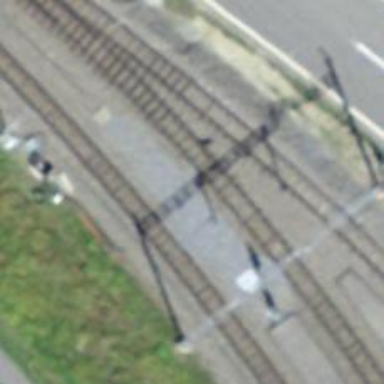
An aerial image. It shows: Narrow-gauge railway track with 1 electrified contact line.